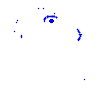
Particle: electron